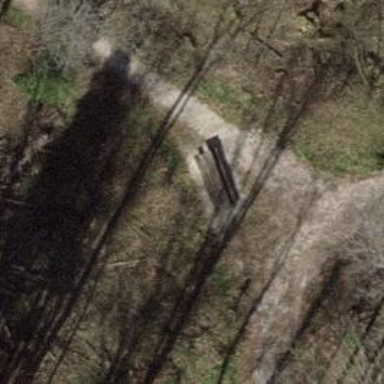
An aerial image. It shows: Picnic table located in leisure land area.